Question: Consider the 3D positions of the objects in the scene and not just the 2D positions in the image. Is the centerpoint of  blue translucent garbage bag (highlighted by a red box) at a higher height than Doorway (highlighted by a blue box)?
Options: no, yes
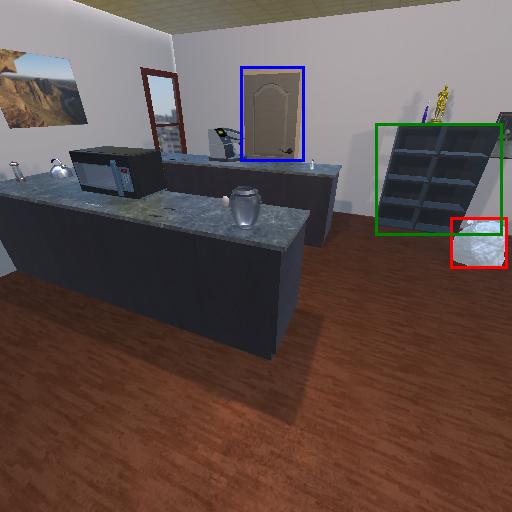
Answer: no